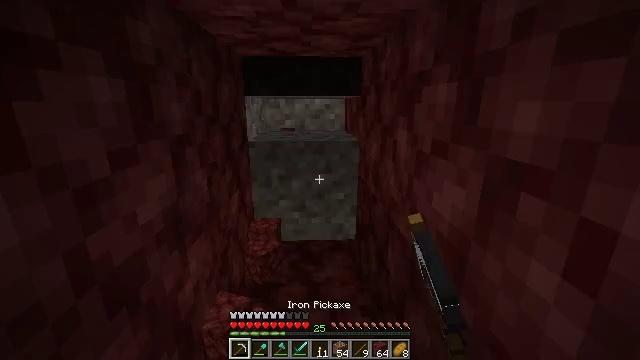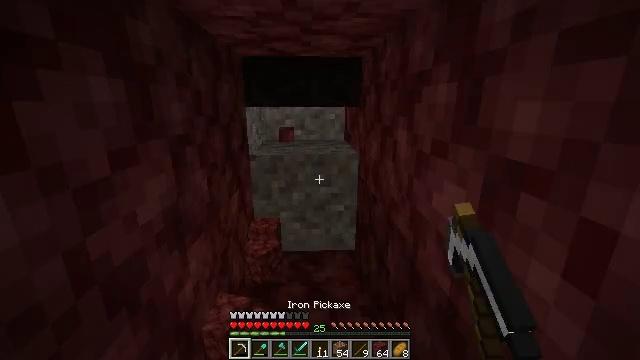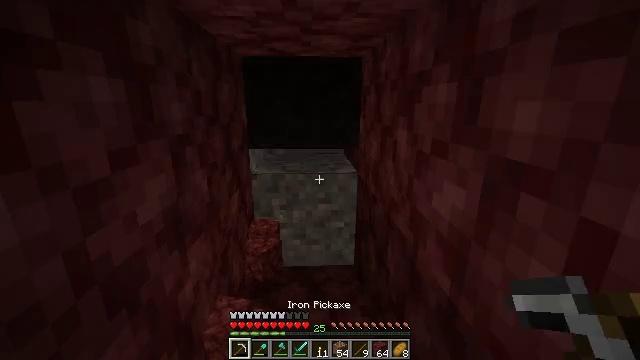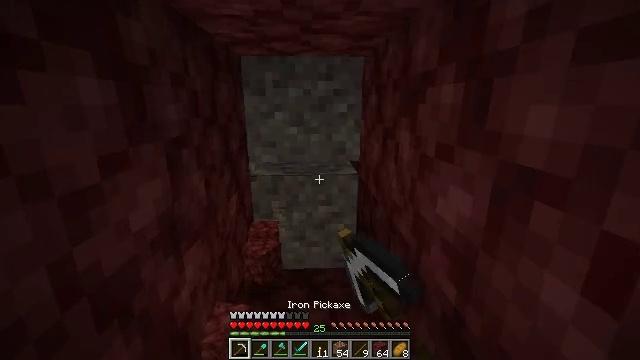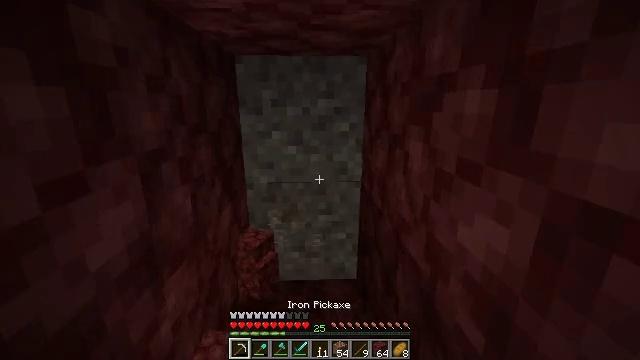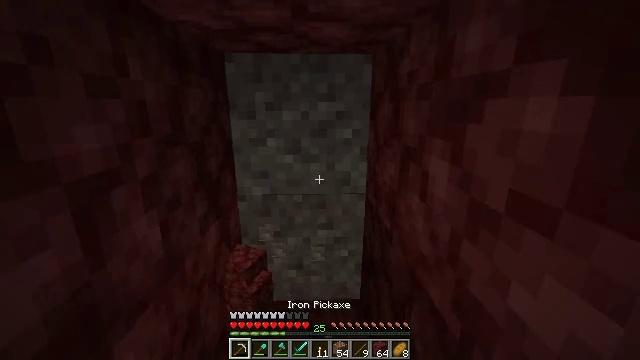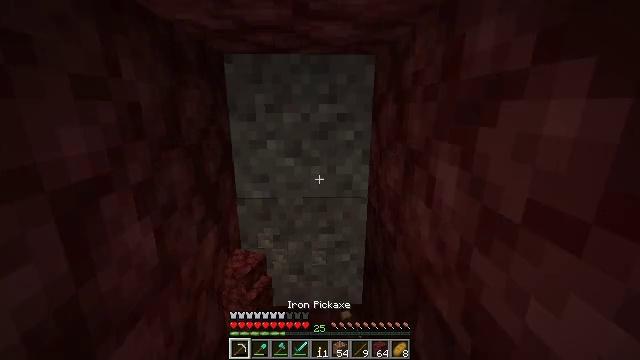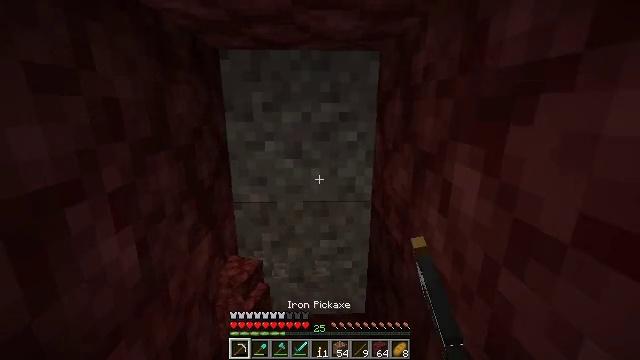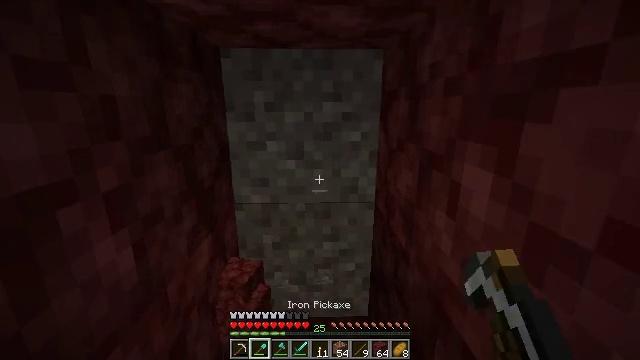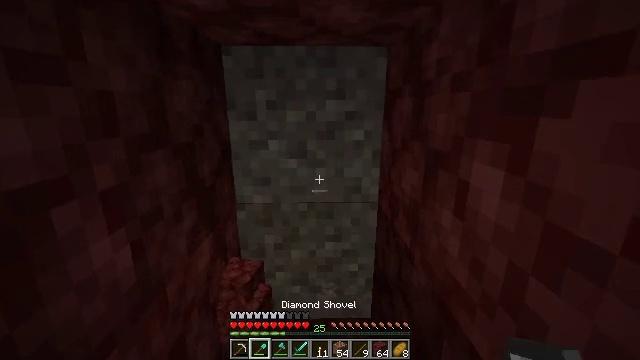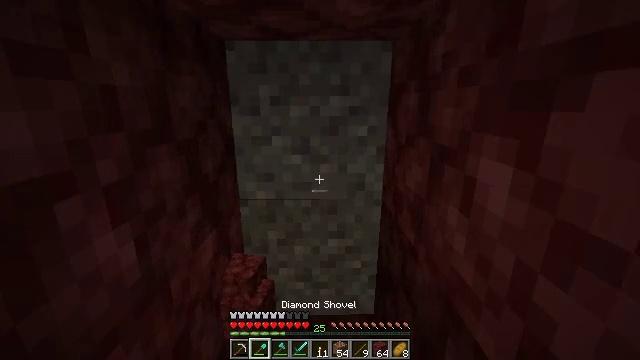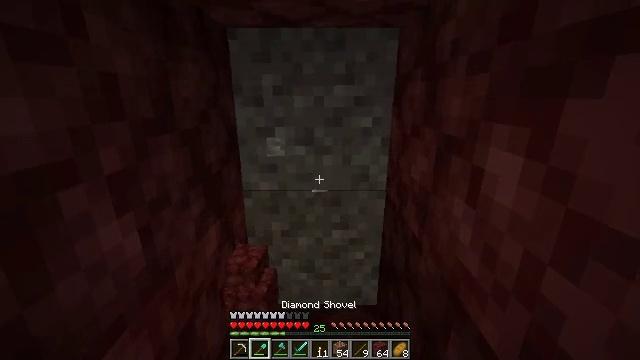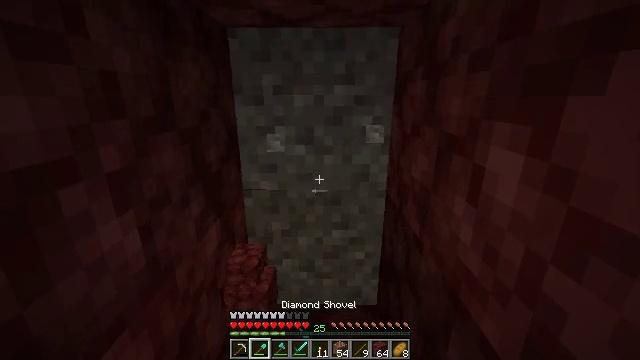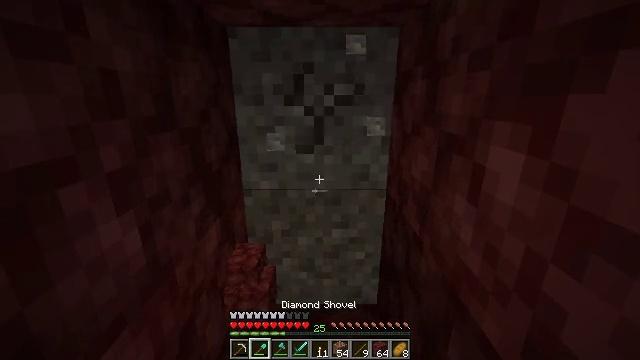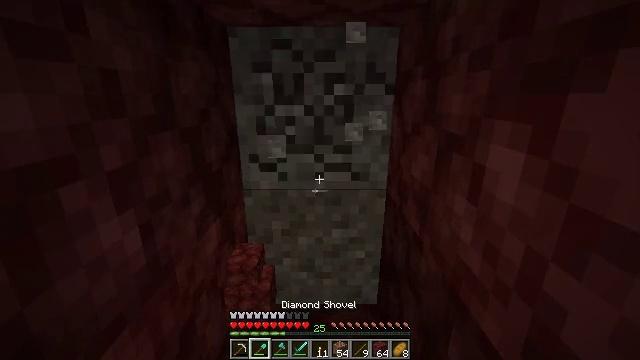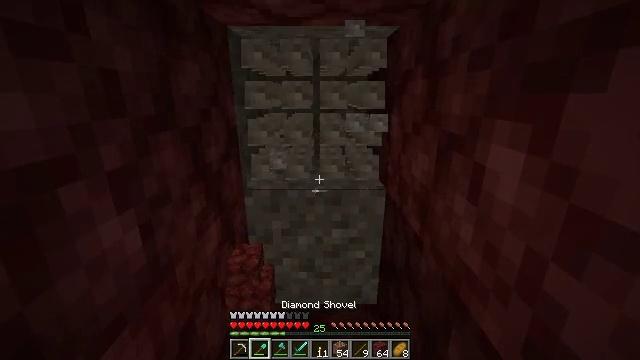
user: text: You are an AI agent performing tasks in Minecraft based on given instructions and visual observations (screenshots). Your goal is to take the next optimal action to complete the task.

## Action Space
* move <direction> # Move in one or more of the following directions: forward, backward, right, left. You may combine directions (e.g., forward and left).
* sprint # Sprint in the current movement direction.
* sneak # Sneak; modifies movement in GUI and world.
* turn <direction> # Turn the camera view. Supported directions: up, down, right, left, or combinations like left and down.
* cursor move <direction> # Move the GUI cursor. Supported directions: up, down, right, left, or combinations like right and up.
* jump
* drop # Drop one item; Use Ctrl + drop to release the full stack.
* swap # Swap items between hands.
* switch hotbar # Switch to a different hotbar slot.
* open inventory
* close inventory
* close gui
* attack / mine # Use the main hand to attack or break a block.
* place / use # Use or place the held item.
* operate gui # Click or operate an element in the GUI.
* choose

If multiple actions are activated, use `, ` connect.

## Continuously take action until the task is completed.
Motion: motion action
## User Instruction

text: Mine gravel from the ground.
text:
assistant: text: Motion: attack / mine
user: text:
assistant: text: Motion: attack / mine
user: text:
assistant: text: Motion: move forward, attack / mine
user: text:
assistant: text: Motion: move forward, attack / mine
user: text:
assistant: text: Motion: move forward
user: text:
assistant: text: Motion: no_op
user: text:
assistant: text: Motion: no_op
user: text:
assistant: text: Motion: switch to hotbar 2
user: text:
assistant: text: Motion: switch to hotbar 2
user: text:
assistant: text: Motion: switch to hotbar 2
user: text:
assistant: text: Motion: turn down, attack / mine
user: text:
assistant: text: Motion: attack / mine
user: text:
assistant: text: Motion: attack / mine
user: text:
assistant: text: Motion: attack / mine
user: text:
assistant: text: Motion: attack / mine
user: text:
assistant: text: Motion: attack / mine
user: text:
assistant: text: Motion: attack / mine
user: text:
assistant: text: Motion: attack / mine
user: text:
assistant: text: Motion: attack / mine
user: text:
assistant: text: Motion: attack / mine
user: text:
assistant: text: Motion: attack / mine
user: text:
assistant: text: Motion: turn down, attack / mine
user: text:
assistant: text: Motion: turn down, attack / mine
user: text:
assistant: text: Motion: turn down, attack / mine
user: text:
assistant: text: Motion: attack / mine
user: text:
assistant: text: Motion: attack / mine
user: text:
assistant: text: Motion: attack / mine
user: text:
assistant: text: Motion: attack / mine
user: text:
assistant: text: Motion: attack / mine
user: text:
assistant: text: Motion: attack / mine